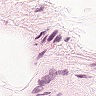
Metastatic tissue present: no